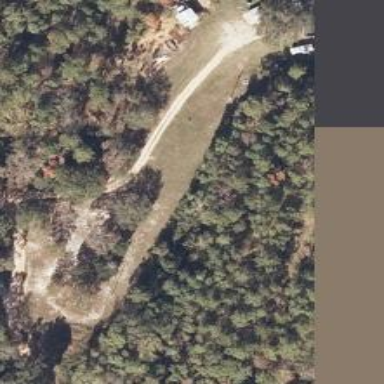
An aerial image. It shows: Driveway leading to service road.